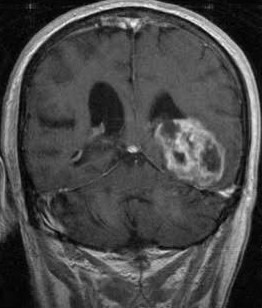
Label: meningioma